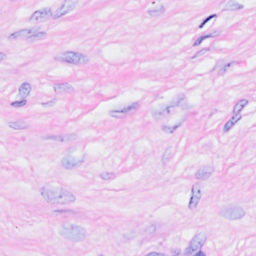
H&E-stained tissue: Breast